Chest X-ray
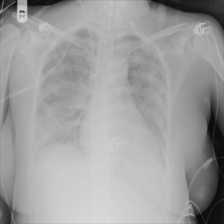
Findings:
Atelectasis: negative
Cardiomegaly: negative
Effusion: negative
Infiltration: positive
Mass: negative
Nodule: negative
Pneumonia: negative
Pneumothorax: negative
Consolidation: negative
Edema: negative
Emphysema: negative
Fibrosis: negative
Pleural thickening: negative
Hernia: negative